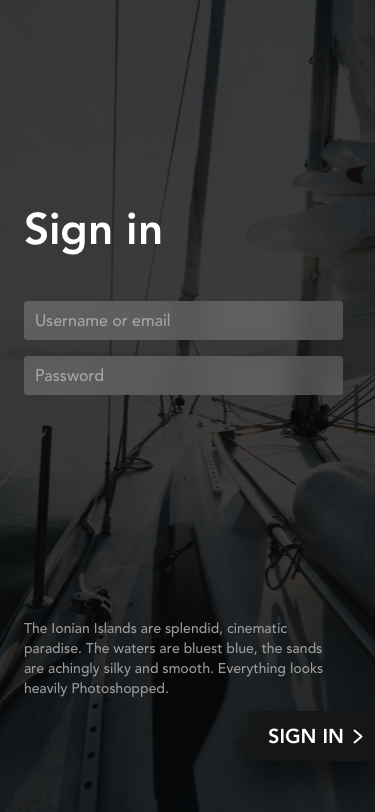
Text in this UI design:
The Ionian Islands are splendid, cinematic paradise. The waters are bluest blue, the sands are achingly silky and smooth. Everything looks heavily Photoshopped.
Sign in
SIGN IN
Username or email
Password